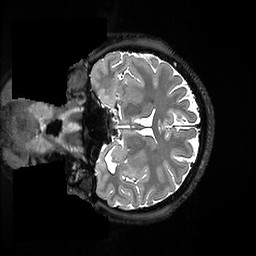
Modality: T2w
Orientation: coronal
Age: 22
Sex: female
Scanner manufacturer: ge
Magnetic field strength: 3 T
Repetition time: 3.202 s
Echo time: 0.06575 s